Question: How could you create a method that could flip 2 bits (ranges 00-11 Hence 0-3) in a byte, Randomly!
Example

'''
Coin flip one: 111 01 111
Coin flip two: 111 11 111
Coin flip three: 111 01 111
Coin flip four: 111 10 111
'''
What I'm working with
'''
private static void coinFlip(byte theByte)
{
Integer mode = new Random().nextInt(3);
byte value = mode.byteValue();
byte tmp = value & 255;
tmp = tmp >> 4;
tmp = tmp & 3;
//Point of confusion
//Now stuff it back in index 5 & 4 ?
}
'''
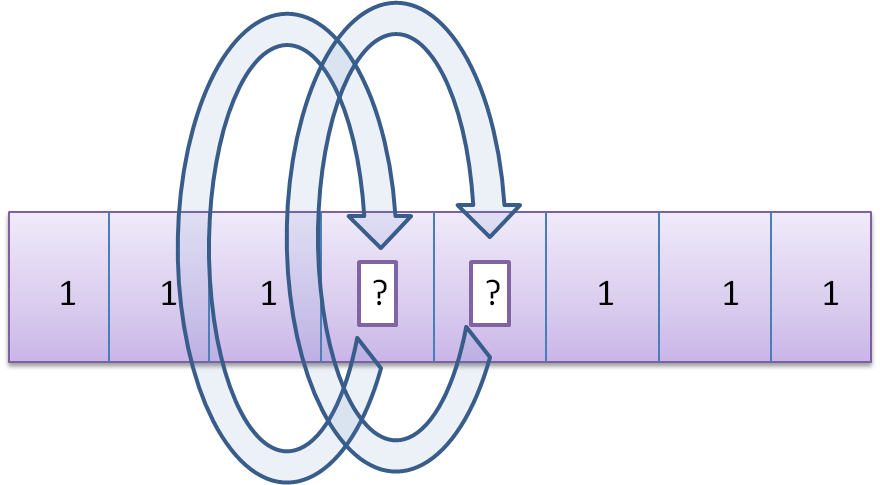
Answer: Based on your code:
'''
private static byte coinFlip(byte theByte)
{
Integer mode = new Random().nextInt(3);
byte value = mode.byteValue();
return (byte)(theByte ^ (value << 3));
}
'''
Last line is simply XORING your byte with the two shifted random bits.